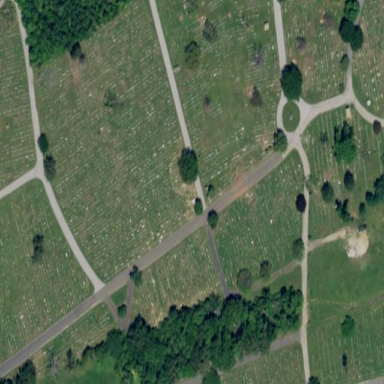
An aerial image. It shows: Sector in the cemetery.